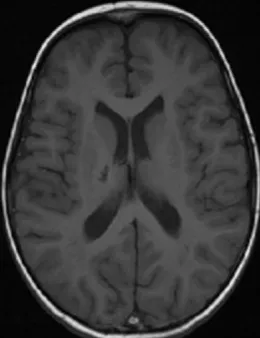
Case 2:. Axial T1 image.
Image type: radiology (mri)